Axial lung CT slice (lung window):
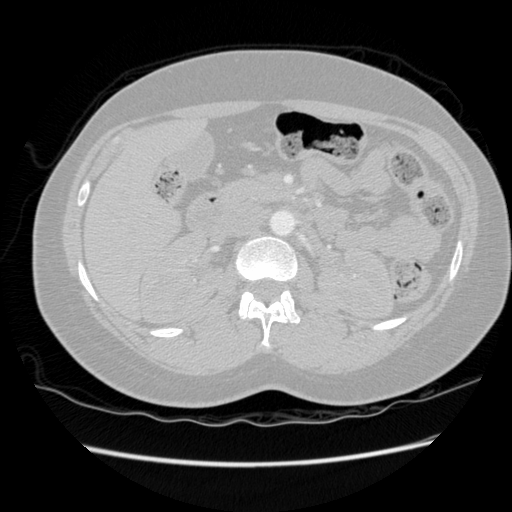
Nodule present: no